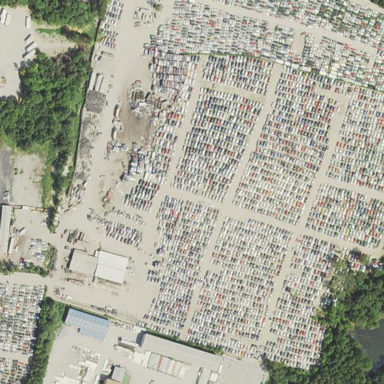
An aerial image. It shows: Scrap yard situated in industrial area.